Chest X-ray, PA view. Patient: 45 years old, sex M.
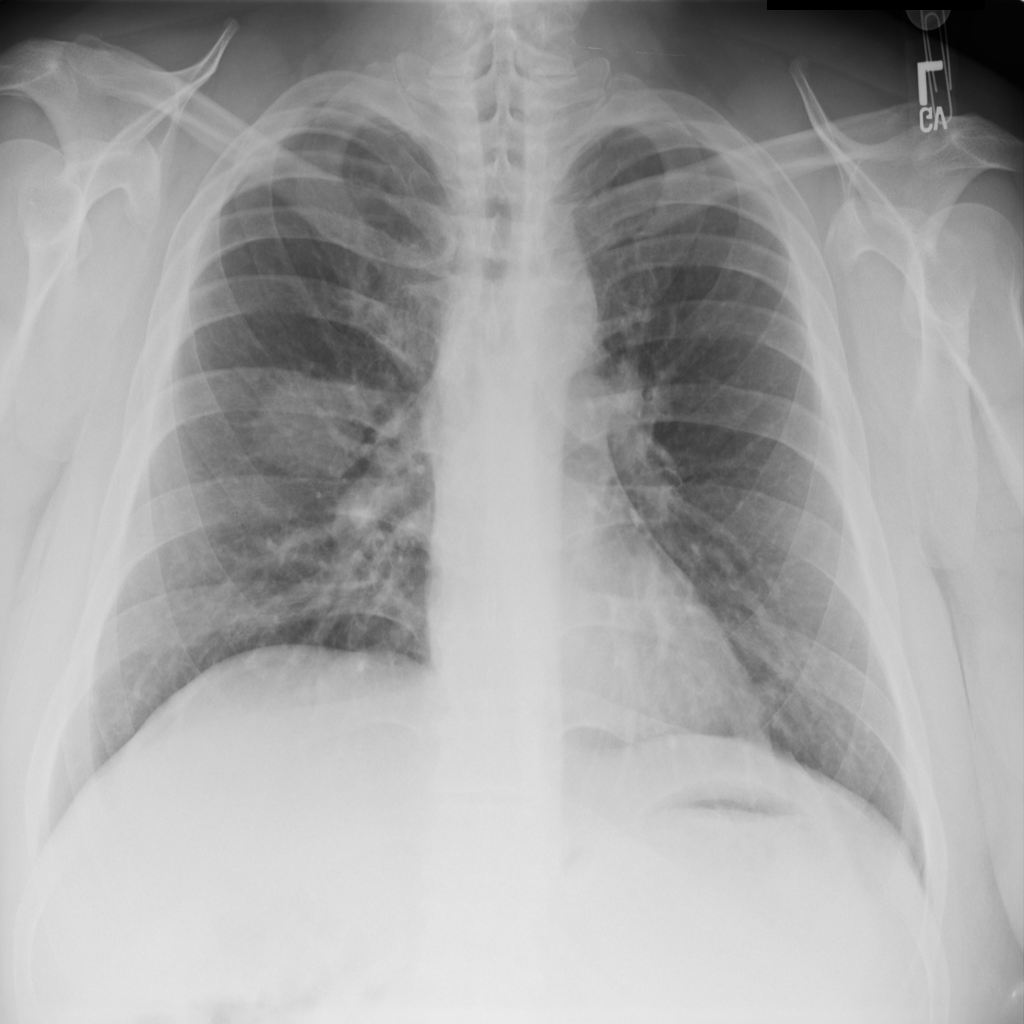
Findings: Mass, Pneumothorax